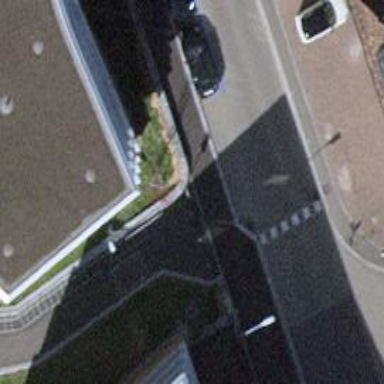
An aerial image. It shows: Sidewalk along the footway.